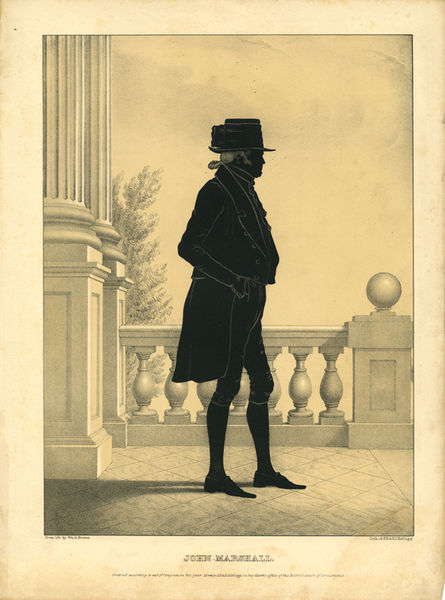
Titel: John Marshall (Folio of Silhouettes of Famous Men)
Künstler: Edmund Burke Kellogg
Standort: Amherst (Massachusetts, USA)
Institution: Mead Art Museum, Amherst College
Schlagwörter: mann, hut, schwarz, säulen, gebäude, balkon, silhouette, balcony, column, columns, hat, stockings, white, black, grey, hair, portrait, wall, geländer, railing, druck, stich, kugel, hand, profile, man, stone, tree, noble, suit, black and white, sketch, terrace, shoes, legs, american, pillar, globe, lord, stocking, wig, enlightenment, tights, john, 18th century, marshall, sphere, post card, silhoutte, john marshall, silohette